Question: I am using Yii2 php framework and my page looks like this:

Based on the photo, when I click one of the radio buttons, for example "Pending", the 'GridView' would only display all pending reimbursements.
The problem is that, in the Action column, the buttons don't work anymore. As you can see there are "Approve" and "Disapprove" buttons. When I click the Approve button, it alerts a message "Are you sure you want to approve reimbursement?" and when I click okay, nothing happens. Everything remains the same.
Same goes when only Approved/Disapproved statuses are displayed where their "Approve" and "Disapproved" buttons won't become disabled anymore, they instead become clickable.
Here is my Actions column in 'GridView' in my 'index.php' view:
'''
[
'label' => 'Action',
'content' => function ($model, $key, $index, $column) {
if($model->status == "Pending"){
return Html::button('<span class="glyphicon glyphicon-eye-open"></span>', ['value' => Url::to(['view']).'&id=' . (string)$model->_id, 'class' => 'btn btn-warning btn-view btn-responsive','id' => 'modalButton2'])
.'&nbsp'
.Html::button('<i class="fa fa-check-circle-o"></i> Approve', ['value' => $model->_id, 'class' => 'btn btn-info btn-responsive', 'onclick'=>'approve(value)', 'data-toggle'=>'tooltip','title'=>'Approve', 'data' => [ 'confirm' => 'Are you sure you want to approve this reimbursement?', 'method' => 'post', ]])
.'&nbsp'
.Html::button('<i class="fa fa-ban"></i> Disapprove', ['value' => $model->_id, 'class' => 'btn btn-danger btn-responsive', 'onclick'=>'disapprove(value)', 'data-toggle'=>'tooltip','title'=>'Disapprove', 'data' => [ 'confirm' => 'Are you sure you want to disapprove this reimbursement?', 'method' => 'post', ]]);
}else{
return Html::button('<span class="glyphicon glyphicon-eye-open"></span>', ['value' => Url::to(['view']).'&id=' . (string)$model->_id, 'class' => 'btn btn-warning btn-view btn-responsive','id' => 'modalButton2'])
.'&nbsp'
.Html::button('<i class="fa fa-check-circle-o"></i> Approve', ['value' => $model->_id, 'class' => 'btn btn-default btn-responsive disable', 'onclick'=>'approve(value)', 'data-toggle'=>'tooltip','title'=>'Approve', 'data' => [ 'confirm' => 'Are you sure you want to approve this reimbursement?', 'method' => 'post', ]])
.'&nbsp'
.Html::button('<i class="fa fa-ban"></i> Disapprove', ['value' => $model->_id, 'class' => 'btn btn-default btn-responsive disable', 'onclick'=>'disapprove(value)', 'data-toggle'=>'tooltip','title'=>'Disapprove', 'data' => [ 'confirm' => 'Are you sure you want to disapprove this reimbursement?', 'method' => 'post', ]]);
}
}
]
'''
This 'GridView' is placed inside
'<?php \yii\widgets\Pjax::begin(['id' => 'reimbursements', 'enablePushState' => false,]); ?>' and '<?php \yii\widgets\Pjax::end(); ?>' tags.
'''
//$(document).ready(function(){
$(document).on('ready pjax:success', function(){
$('.disable').attr('disabled','disabled');
$('input[type=radio]').prop('name', 'filter');
var showAll = $('input[name=filter]').val();
if(showAll == "Show All") {
$('#reimbursements').addClass('showAll');
}
$('.showAll').load();
function load(){
$('.showAll').load();
}
$('#filter .radio > label').on('click', function(e) {
var input = $('input', e.target);
var sortby = input.val();
$.ajax({
url: 'index.php?r=reimbursement/filter',
dataType: 'json',
method: 'GET',
data: {sortby: sortby},
success: function (data, textStatus, jqXHR) {
$('.disable').attr('disabled','disabled');
$.pjax.reload({container:'#reimbursements .table-responsive.all', fragment: '#reimbursements .table-responsive.all'});
$('.disable').attr('disabled','disabled');
},
error: function (jqXHR, textStatus, errorThrown) {
alert("error");
}
});
$('.disable').attr('disabled','disabled');
});
$('.disable').attr('disabled','disabled');
function approve(id){
$.ajax({
url: 'index.php?r=reimbursement/approve',
dataType: 'json',
method: 'GET',
data: {id : id},
success: function (data, textStatus, jqXHR) {
$.pjax.reload({container:'#reimbursement_grid'});
},
error: function (jqXHR, textStatus, errorThrown) {
alert("error");
}
});
}
function disapprove(id){
$.ajax({
url: 'index.php?r=reimbursement/disapprove',
dataType: 'json',
method: 'GET',
data: {id : id},
success: function (data, textStatus, jqXHR) {
$.pjax.reload({container:'#reimbursement_grid'});
},
error: function (jqXHR, textStatus, errorThrown) {
alert("error");
}
});
}
$('.disable').attr('disabled','disabled');
})
'''
Hope someone could be able to tell me why the buttons are not functioning anymore and could help me how to fix it.
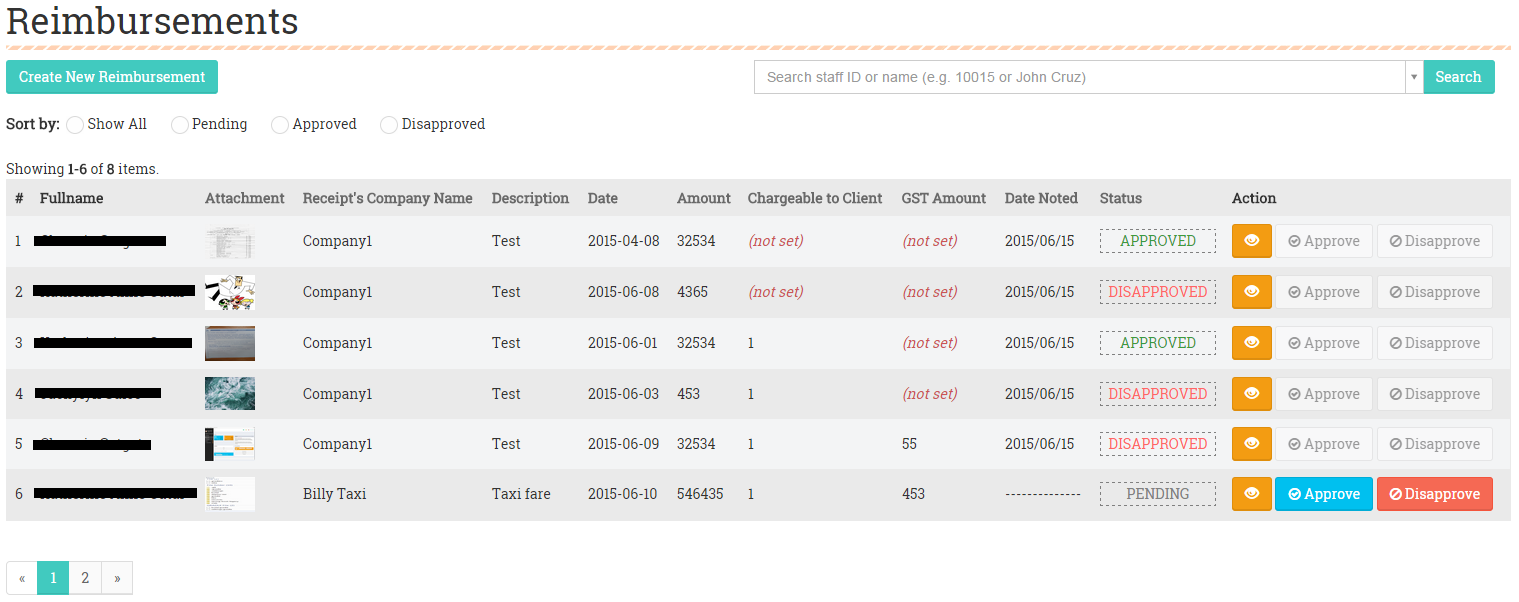
Answer: I figured it out. Here's my updated code:
'''
<div class="table-responsive all">
<?php \yii\widgets\Pjax::begin(['id' => 'reimbursement_grid']); ?>
<?php echo $this->render('_index', ['dataProvider' => $dataProvider ]); ?>
<?php \yii\widgets\Pjax::end(); ?>
</div>
'''
'''
<script>
//$(document).ready(function(){
$(document).on('ready pjax:success', function(){
$('input[type=radio]').prop('name', 'filter');
var showAll = $('input[name=filter]').val();
if(showAll == "Show All") {
$('#reimbursements').addClass('showAll');
}
$('.showAll').load();
function load(){
$('.showAll').load();
}
$('#filter .radio > label').on('click', function(e) {
var input = $('input', e.target);
var sortby = input.val();
$.ajax({
url: 'index.php?r=reimbursement/filter',
dataType: 'json',
method: 'GET',
data: {sortby: sortby},
success: function (data, textStatus, jqXHR) {
$.pjax.reload({container:'#reimbursement_grid', fragment: '#reimbursement_grid'});
},
error: function (jqXHR, textStatus, errorThrown) {
alert("error");
}
});
});
$('.disable').prop('disabled','disabled');
});
function approve(id){
$.ajax({
url: 'index.php?r=reimbursement/approve',
dataType: 'json',
method: 'GET',
data: {id : id},
success: function (data, textStatus, jqXHR) {
$.pjax.reload({container:'#reimbursement_grid'});
},
error: function (jqXHR, textStatus, errorThrown) {
alert("error");
}
});
}
function disapprove(id){
$.ajax({
url: 'index.php?r=reimbursement/disapprove',
dataType: 'json',
method: 'GET',
data: {id : id},
success: function (data, textStatus, jqXHR) {
$.pjax.reload({container:'#reimbursement_grid'});
},
error: function (jqXHR, textStatus, errorThrown) {
alert("error");
}
});
}
</script>
'''
I put the functions 'approve' and 'disapprove' outside '$(document).on('ready pjax:success', function(){...})' and changed the 'container' and 'fragment' of 'pjax.reload' to '#reimbursement_grid'.
Hope this would also help anyone with the same problem.